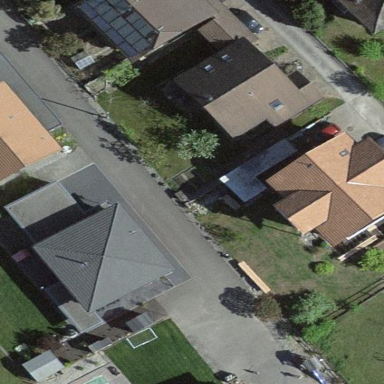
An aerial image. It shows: Residential building.